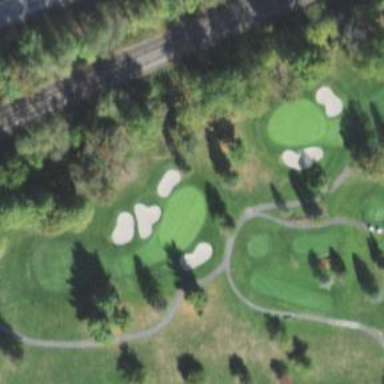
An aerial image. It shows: View of golf hole.